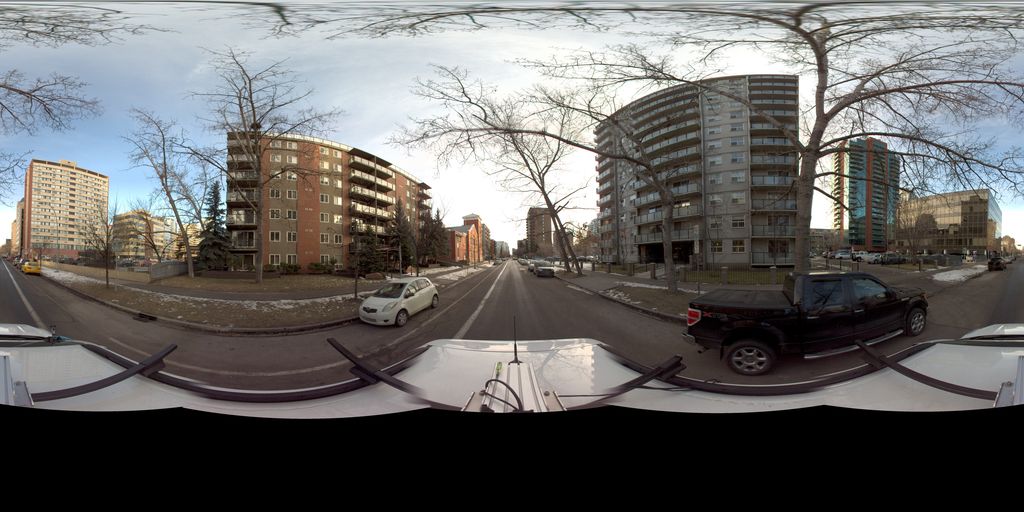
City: calgary